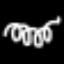
Label: squiggle